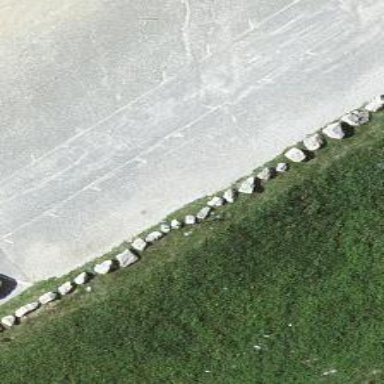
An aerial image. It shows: Block barrier.